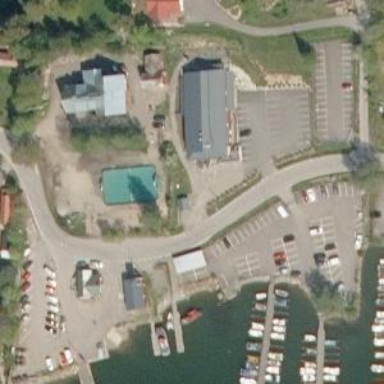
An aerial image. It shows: Parking area with surface.